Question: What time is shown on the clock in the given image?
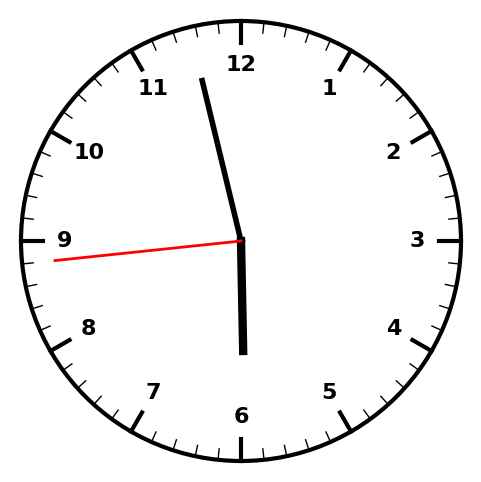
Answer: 05:57:44